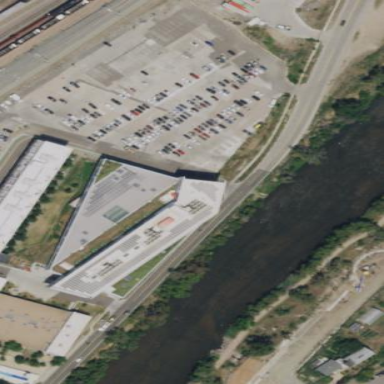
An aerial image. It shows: Part of building.